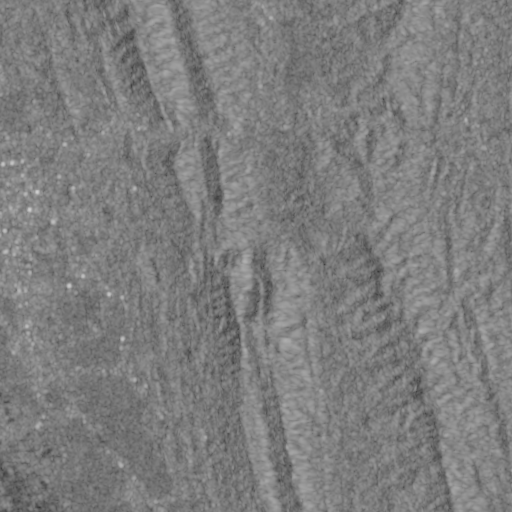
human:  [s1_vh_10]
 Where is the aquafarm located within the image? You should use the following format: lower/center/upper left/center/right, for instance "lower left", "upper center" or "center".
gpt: The aquafarm is located in the lower left of the image.
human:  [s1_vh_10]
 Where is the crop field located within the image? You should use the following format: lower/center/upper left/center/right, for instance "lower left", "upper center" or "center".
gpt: The crop field is located in the upper center of the image.
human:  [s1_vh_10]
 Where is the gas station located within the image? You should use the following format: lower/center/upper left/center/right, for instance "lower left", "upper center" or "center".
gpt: The gas station is located in the left of the image.
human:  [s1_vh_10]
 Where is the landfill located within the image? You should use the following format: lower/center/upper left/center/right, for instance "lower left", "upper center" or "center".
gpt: The landfill is located in the upper left of the image.
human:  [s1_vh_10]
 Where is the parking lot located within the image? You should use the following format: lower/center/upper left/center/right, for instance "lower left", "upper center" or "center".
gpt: The parking lot is located in the left of the image.
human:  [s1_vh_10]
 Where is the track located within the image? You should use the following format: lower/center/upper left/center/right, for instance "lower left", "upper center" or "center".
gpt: The track is located in the center left of the image.
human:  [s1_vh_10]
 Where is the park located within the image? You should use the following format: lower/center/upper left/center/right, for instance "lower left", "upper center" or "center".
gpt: There is no park in the image.

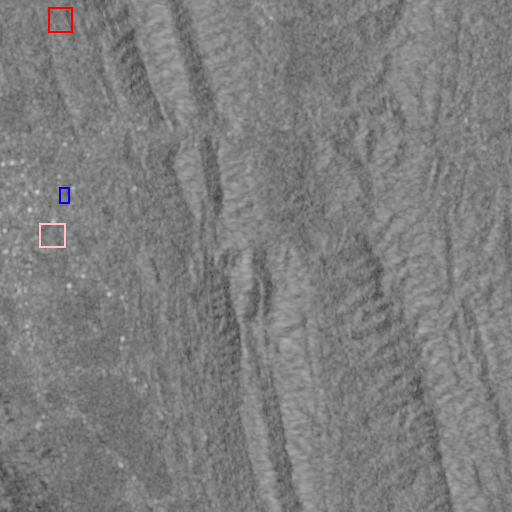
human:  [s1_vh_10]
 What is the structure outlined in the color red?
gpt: The structure outlined in red is a landfill.
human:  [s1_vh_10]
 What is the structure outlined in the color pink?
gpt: The structure outlined in pink is a park.
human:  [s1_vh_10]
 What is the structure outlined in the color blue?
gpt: The structure outlined in blue is a track.
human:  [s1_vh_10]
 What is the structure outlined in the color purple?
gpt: There is no purple outline.